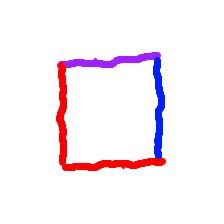
Shape: square